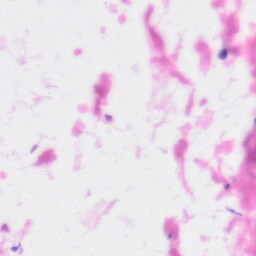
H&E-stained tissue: Kidney